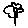
Label: flower